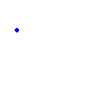
Particle: kaon